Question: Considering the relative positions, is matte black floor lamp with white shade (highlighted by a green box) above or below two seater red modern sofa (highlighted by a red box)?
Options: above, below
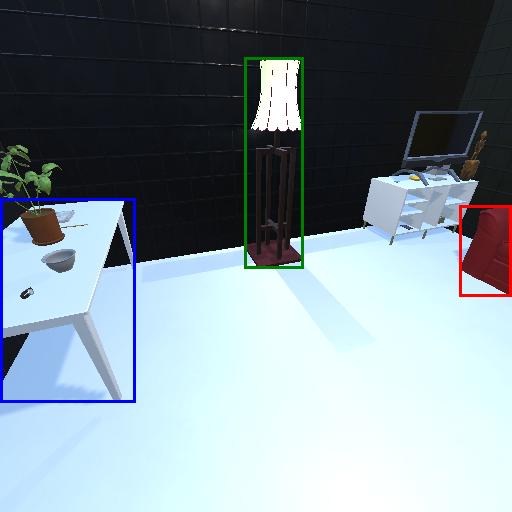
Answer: above